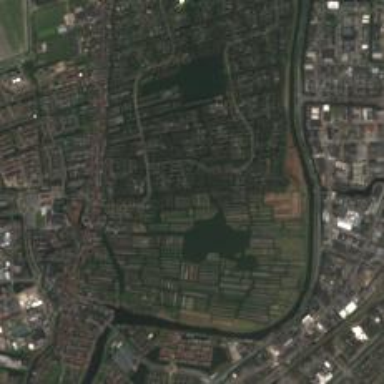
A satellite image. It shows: Canal.